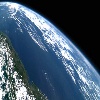
Label: water